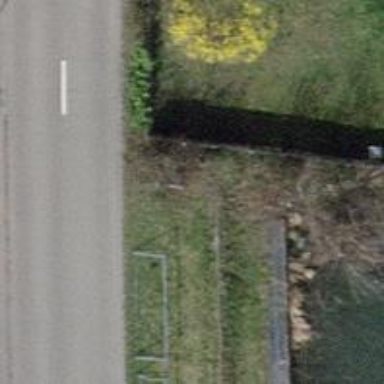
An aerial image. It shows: Hedge acting as barrier.